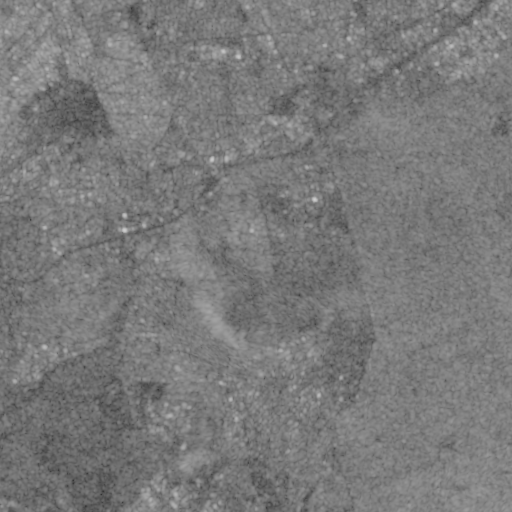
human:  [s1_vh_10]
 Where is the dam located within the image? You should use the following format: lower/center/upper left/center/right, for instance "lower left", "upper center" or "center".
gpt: The dam is located in the upper center of the image.
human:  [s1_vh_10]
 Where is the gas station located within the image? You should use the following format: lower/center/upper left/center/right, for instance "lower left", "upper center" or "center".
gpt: The gas station is located in the upper center of the image.
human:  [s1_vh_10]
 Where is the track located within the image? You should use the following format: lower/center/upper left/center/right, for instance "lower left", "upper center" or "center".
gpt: The track is located in the upper left of the image.
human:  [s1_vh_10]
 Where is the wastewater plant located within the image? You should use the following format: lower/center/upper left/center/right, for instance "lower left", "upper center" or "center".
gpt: The wastewater plant is located in the upper center of the image.
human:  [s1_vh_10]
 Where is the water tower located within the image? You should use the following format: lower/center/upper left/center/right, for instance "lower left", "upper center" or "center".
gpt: The water tower is located in the upper right of the image.
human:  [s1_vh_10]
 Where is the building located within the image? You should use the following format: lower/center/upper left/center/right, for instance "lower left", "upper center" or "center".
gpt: There is no building in the image.

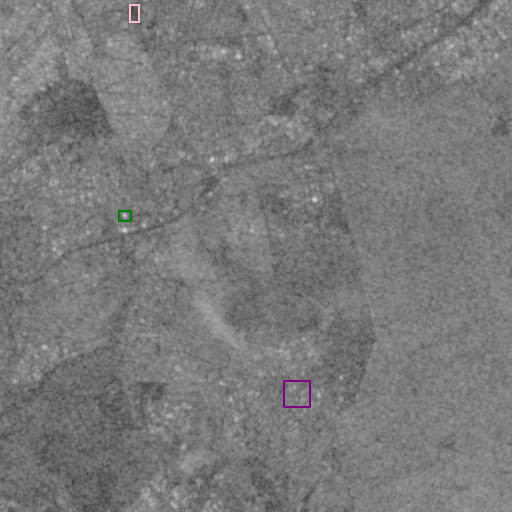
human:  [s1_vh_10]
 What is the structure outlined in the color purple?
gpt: The structure outlined in purple is a park.
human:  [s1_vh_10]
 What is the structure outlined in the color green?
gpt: The structure outlined in green is a parking lot.
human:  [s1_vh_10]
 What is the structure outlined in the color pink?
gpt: The structure outlined in pink is a track.
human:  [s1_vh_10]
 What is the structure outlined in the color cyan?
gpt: There is no cyan outline.